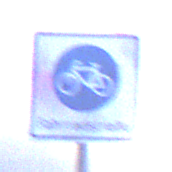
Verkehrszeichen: BeginnFahrradstrasse
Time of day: SunriseSunset
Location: Outdoor (Urban)
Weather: Overcast
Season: NotSpecified
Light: Natural